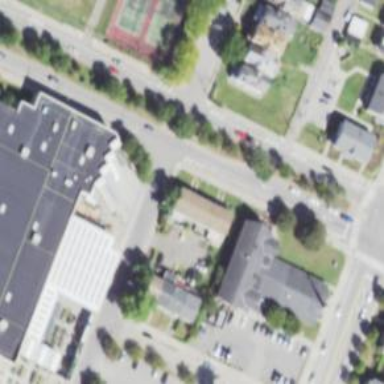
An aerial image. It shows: Kindergarten.